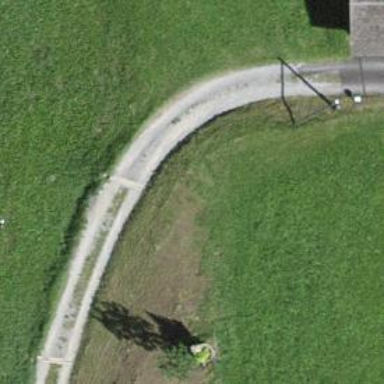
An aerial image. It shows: Well-maintained track road with grade 1 tracktype.